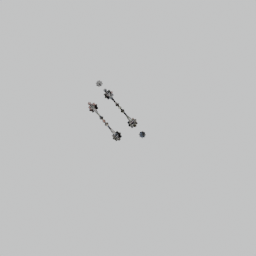
Label: mechanical